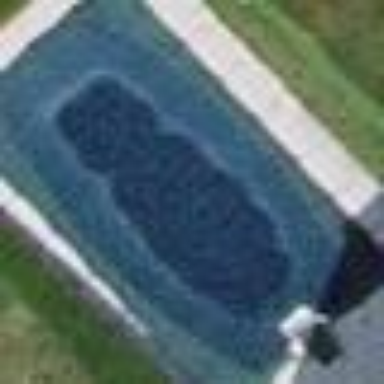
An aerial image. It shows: Swimming pool located in leisure land.